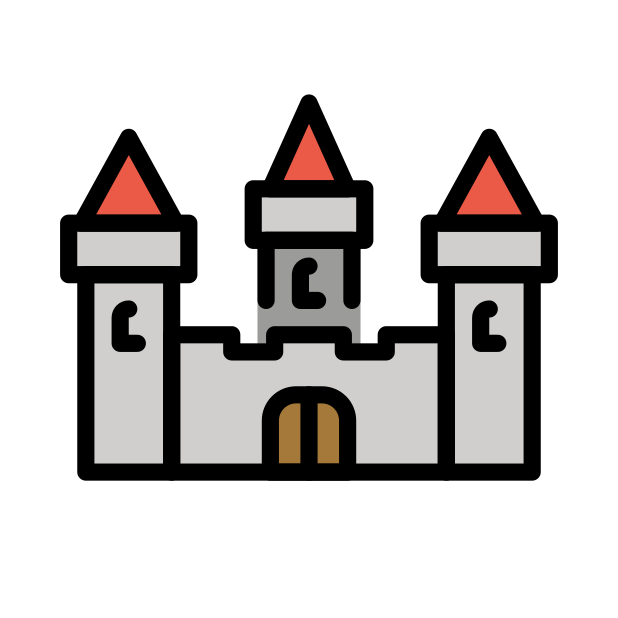
Emoji: 🏰
Name: european castle
Unicode: 0x1f3f0